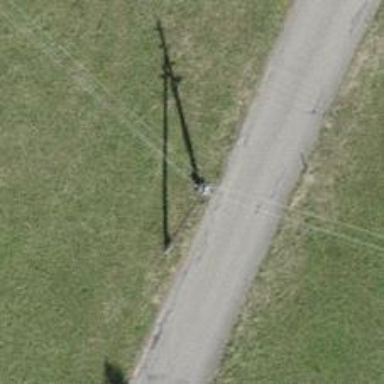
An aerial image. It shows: Minor power line.